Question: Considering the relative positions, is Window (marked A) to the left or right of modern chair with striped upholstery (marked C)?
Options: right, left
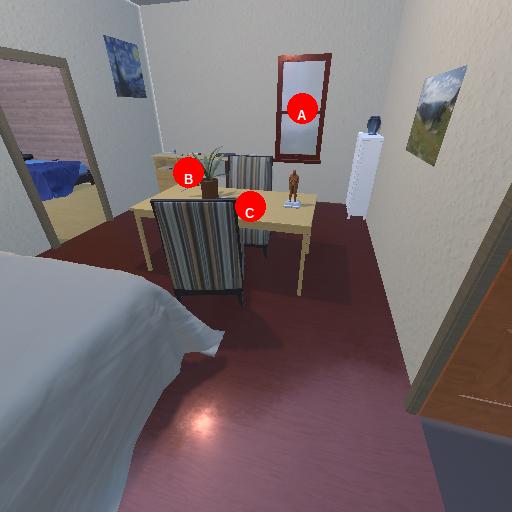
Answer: right